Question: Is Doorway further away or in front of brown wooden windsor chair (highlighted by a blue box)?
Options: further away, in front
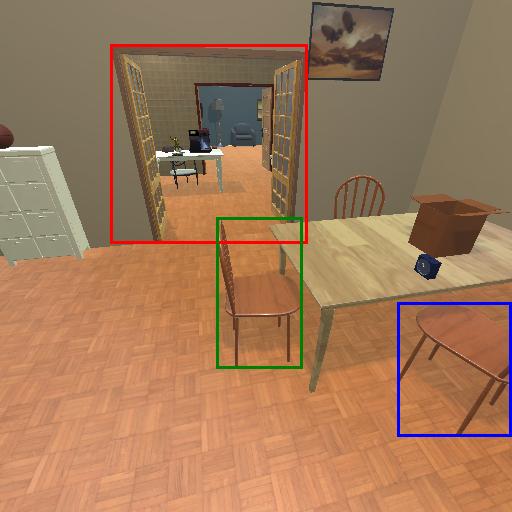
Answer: further away